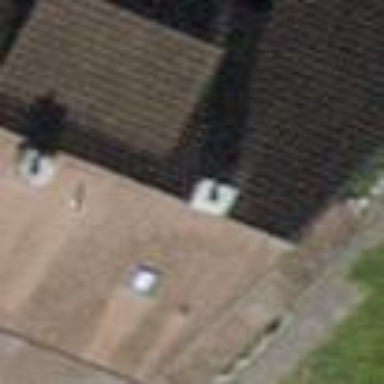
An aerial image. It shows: Terrace building.